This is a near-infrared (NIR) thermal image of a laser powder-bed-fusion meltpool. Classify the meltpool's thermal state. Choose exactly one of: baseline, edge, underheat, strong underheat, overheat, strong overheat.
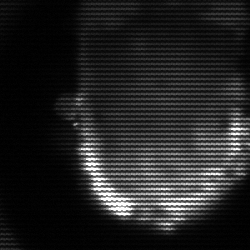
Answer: baseline